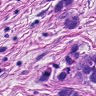
Metastatic tissue present: yes